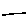
Label: line